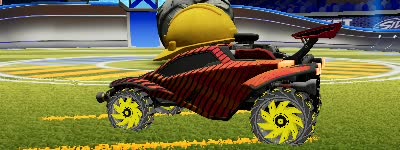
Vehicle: octane